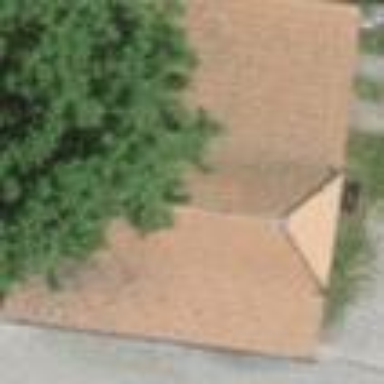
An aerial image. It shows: Rural barn.